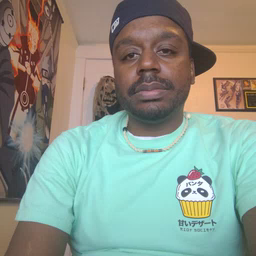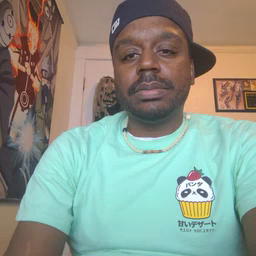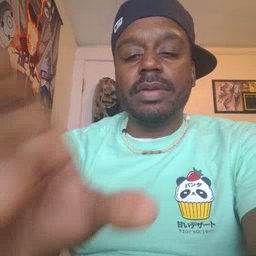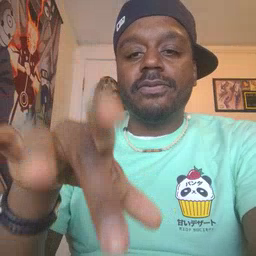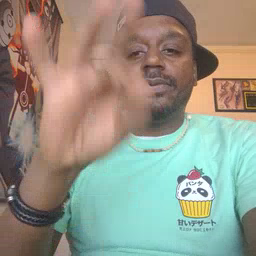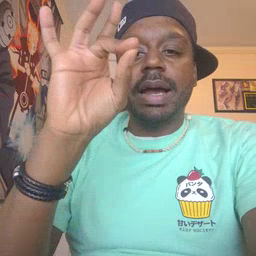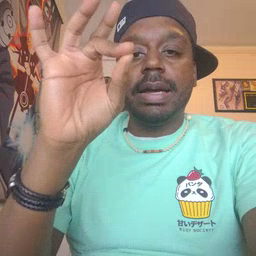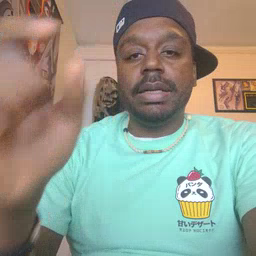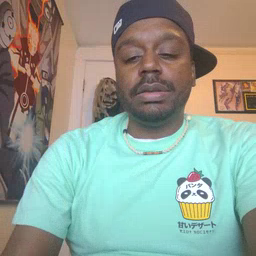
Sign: find